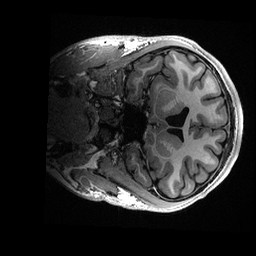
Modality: T1w
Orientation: coronal
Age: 19
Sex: male
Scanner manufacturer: ge
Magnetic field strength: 3 T
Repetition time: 0.006952 s
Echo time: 0.00292 s